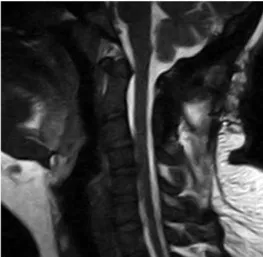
A young woman with hEDS, CCI, and TCS. (B) Postoperative upright MRI showing reduced medullary kinking after fixation and fusion.
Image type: radiology (mri)